Field crop: tomato
Growth stage: 2
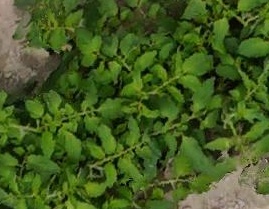
Species: tomato